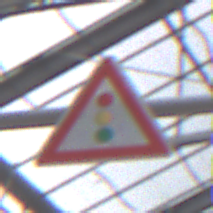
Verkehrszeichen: Lichtzeichenanlage
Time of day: Midday
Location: Roofed (Special)
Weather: Overcast
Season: NotSpecified
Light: Natural